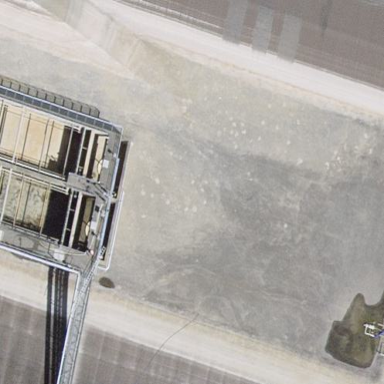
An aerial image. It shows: Body of wastewater.